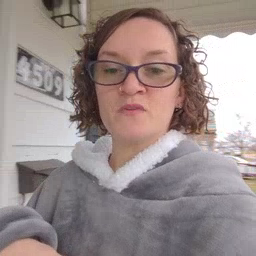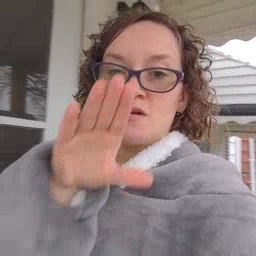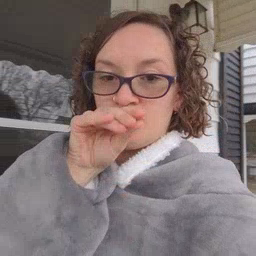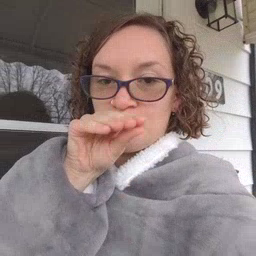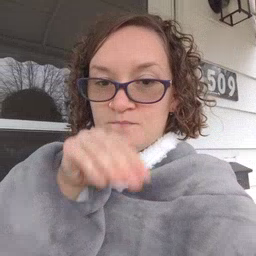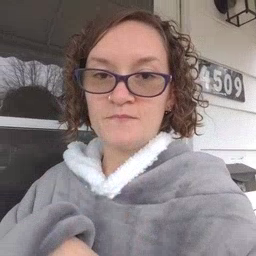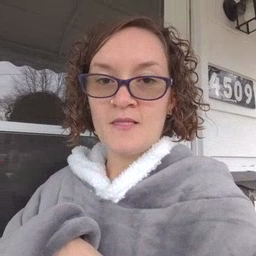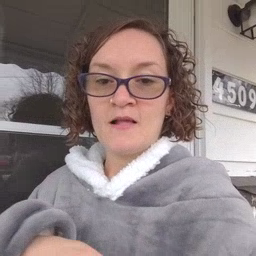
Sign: goose